Question: I have 125 data files containing two columns and 21 rows of data and I'd like to import them into a single .csv file (as 125 pairs of columns and only 21 rows).
This is what my data files look like:

I am fairly new to python but I have come up with the following code:
'''
import glob
Results = glob.glob('./*.data')
fout='c:/Results/res.csv'
fout=open ("res.csv", 'w')
for file in Results:
g = open( file, "r" )
fout.write(g.read())
g.close()
fout.close()
'''
The problem with the above code is that all the data are copied into only two columns with 125*21 rows.
Any help is very much appreciated!
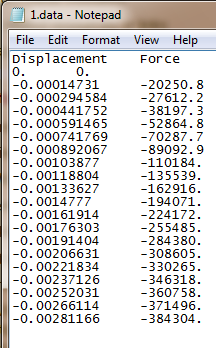
Answer: This should work:
'''
import glob
files = [open(f) for f in glob.glob('./*.data')] #Make list of open files
fout = open("res.csv", 'w')
for row in range(21):
for f in files:
fout.write( f.readline().strip() ) # strip removes trailing newline
fout.write(',')
fout.write('
')
fout.close()
'''
Note that this method will probably fail if you try a large number of files, I believe the default limit in Python is 256.